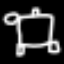
Label: bed